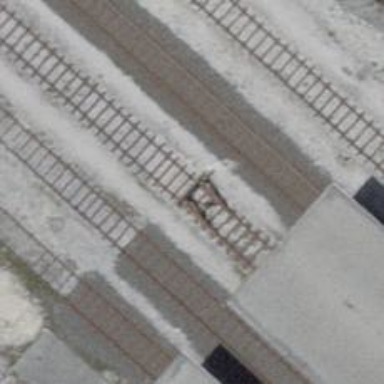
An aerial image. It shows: Railway buffer stop.